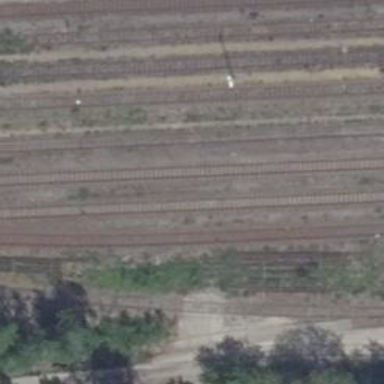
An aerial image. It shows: Railway yard used for servicing trains.